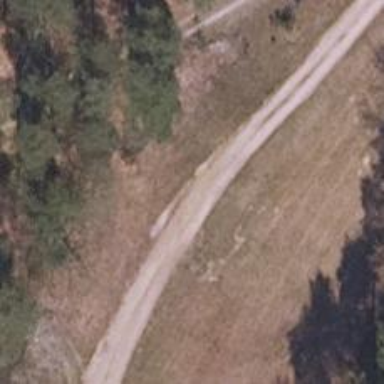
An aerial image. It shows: Sandy track road with grade 4 track type.